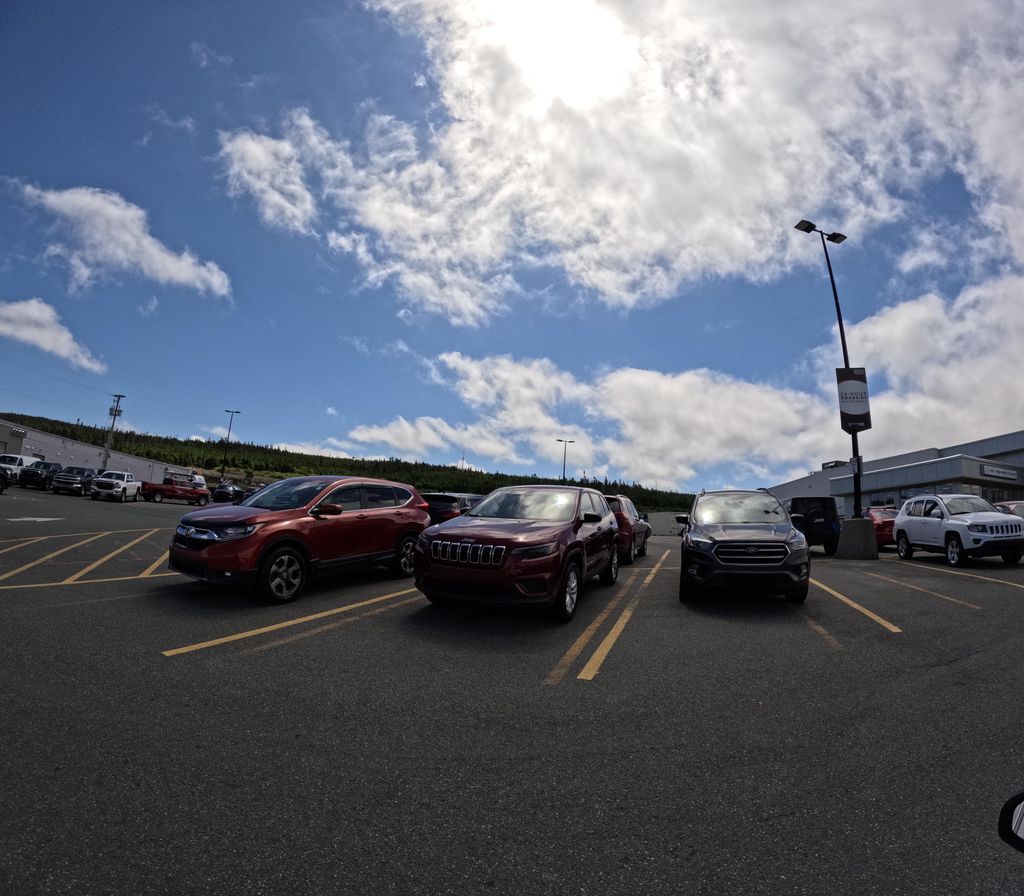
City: st_johns